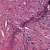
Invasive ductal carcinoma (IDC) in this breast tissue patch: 1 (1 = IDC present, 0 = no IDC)